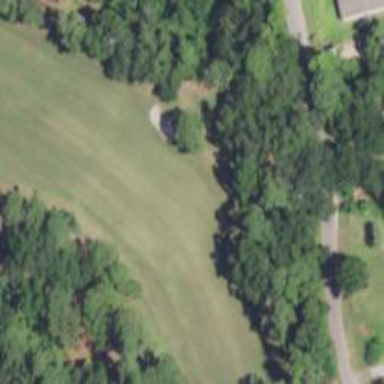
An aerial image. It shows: Golf hole.